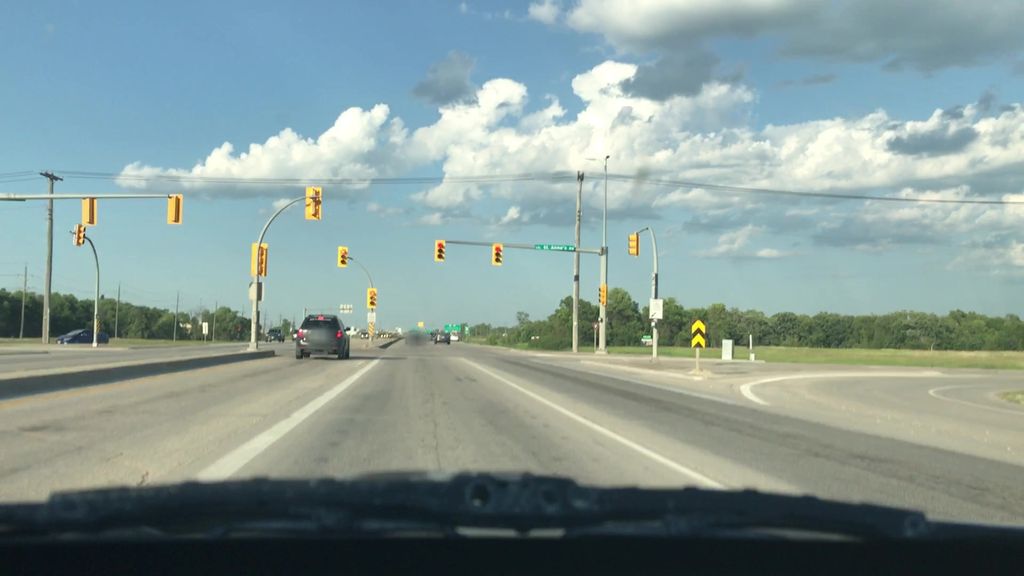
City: winnipeg